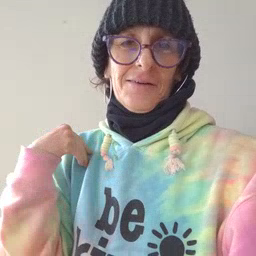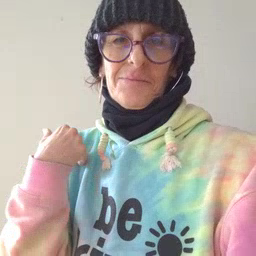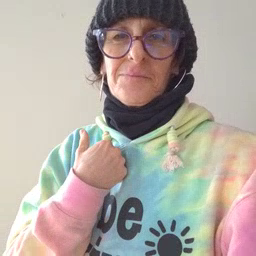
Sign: animal